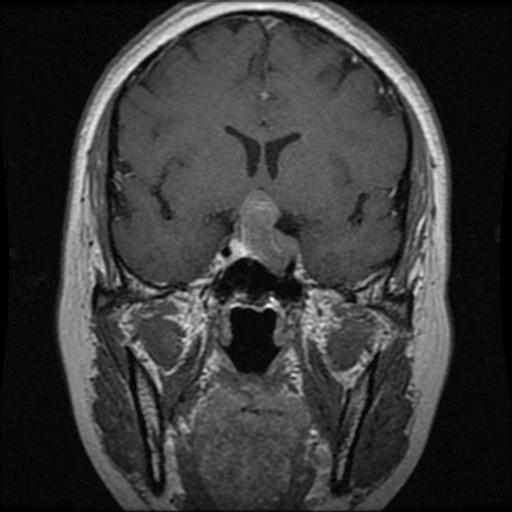
Label: pituitary